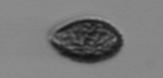
Label: Pseudochattonella_farcimen